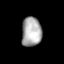
Tissue: lung
Cell type: Endothelial cells
Senescence score: 0.5963
Nuclear area (px): 571
Mean DAPI intensity: 170.879